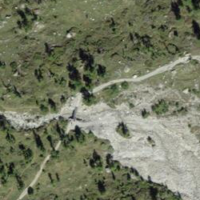
EUNIS habitat code: 50
Species observed at this site:
Phoenicurus ochruros
Fringilla coelebs
Oenanthe oenanthe